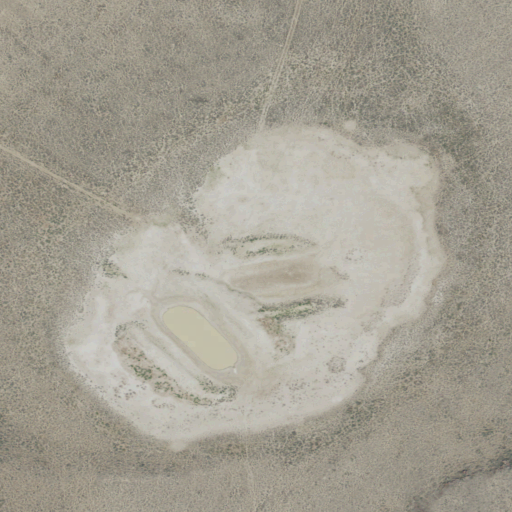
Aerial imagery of plain(s) in Oregon named Saint Patrick Lake containing shrub and grassland